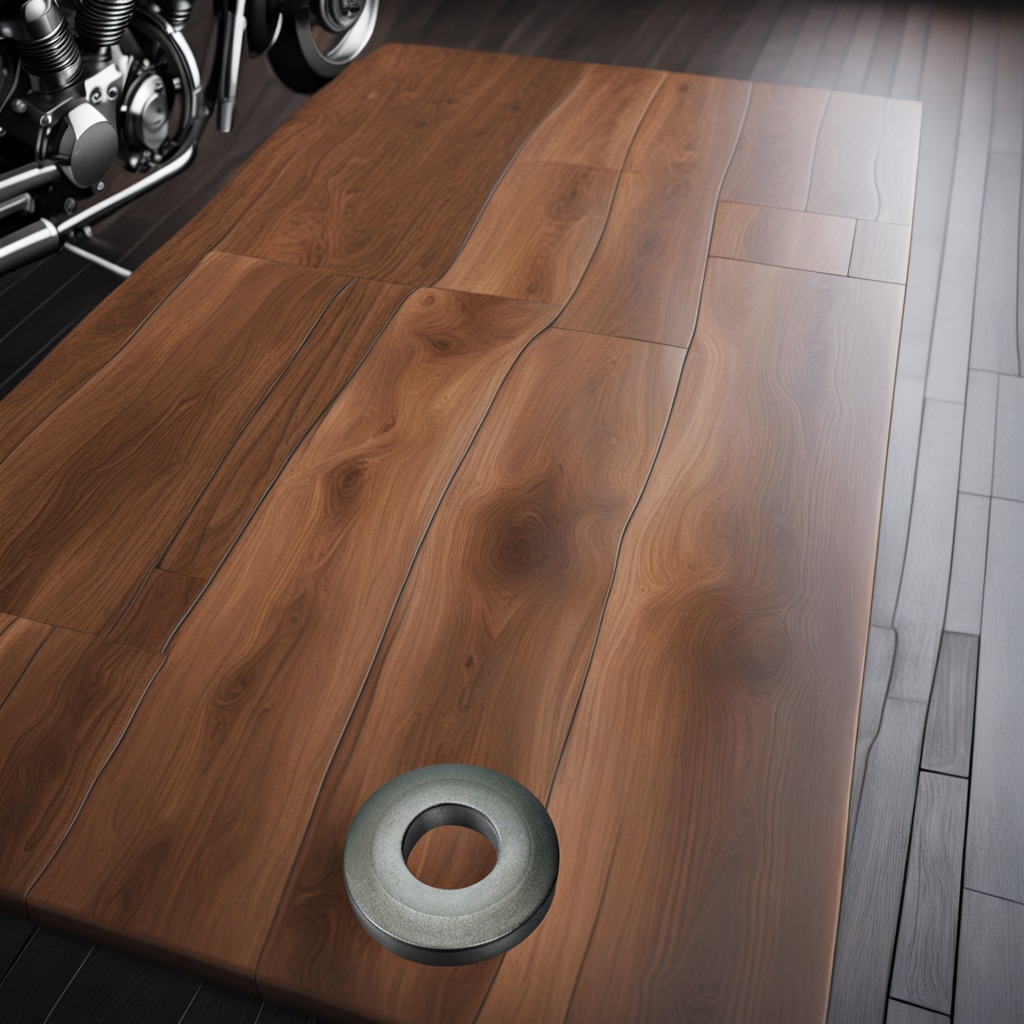
A flat metal washer lies on an oil-spilled wooden table in a vintage motorcycle garage.